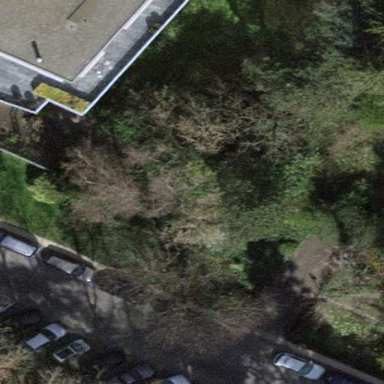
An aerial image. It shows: Garden surrounded by fence.